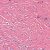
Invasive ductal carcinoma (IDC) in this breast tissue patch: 0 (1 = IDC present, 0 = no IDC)